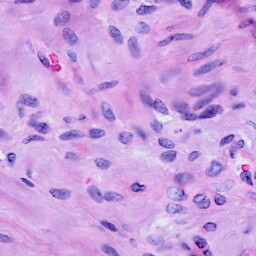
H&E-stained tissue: Cervix